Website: home-depot
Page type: customer-info-address
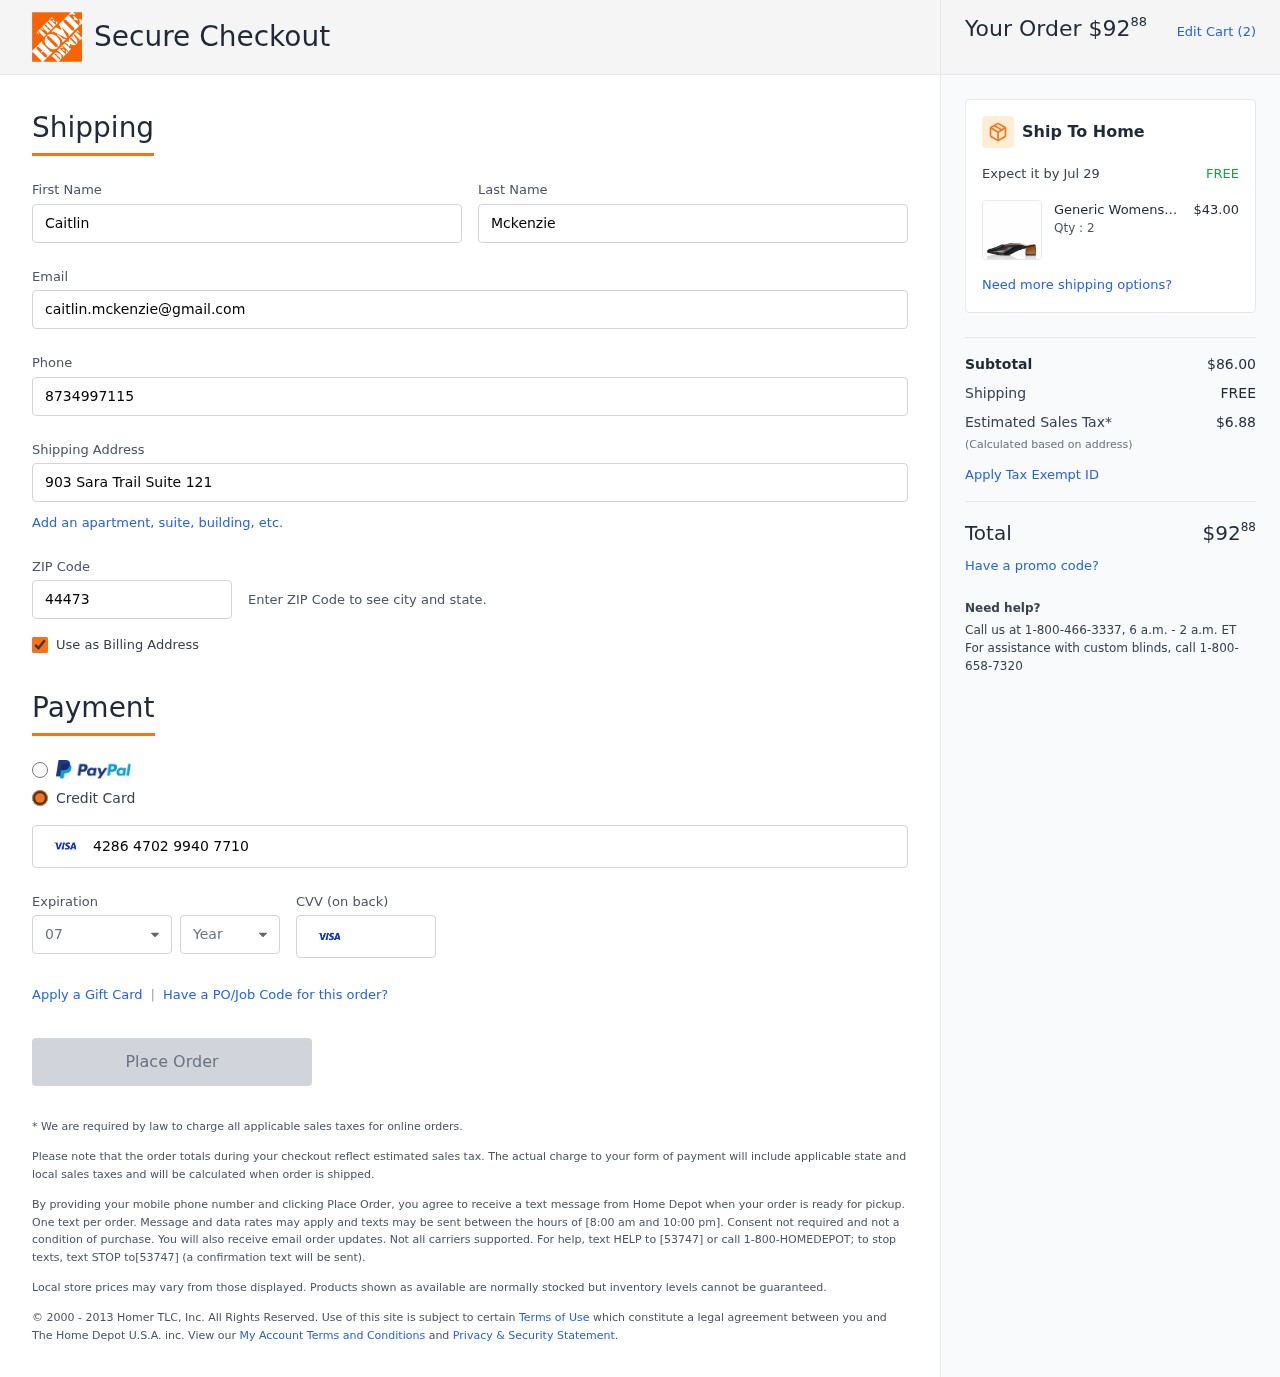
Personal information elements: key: PII_CARD_CVV
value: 165
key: PII_CARD_EXPIRY_MONTH
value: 07
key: PII_CARD_EXPIRY_YEAR
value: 28
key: PII_CARD_NUMBER
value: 4286 4702 9940 7710
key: PII_EMAIL
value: caitlin.mckenzie@gmail.com
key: PII_FIRSTNAME
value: Caitlin
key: PII_LASTNAME
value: Mckenzie
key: PII_PHONE
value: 8734997115
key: PII_POSTCODE
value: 44473
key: PII_STREET
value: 903 Sara Trail Suite 121
Product elements: key: PRODUCT1_BRAND
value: Generic
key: PRODUCT1_NAME
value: Womens^Women's Mule Closed Toe Heels, Black, 8
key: PRODUCT1_NAME
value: Womens^Women's Mule ...
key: PRODUCT1_PRICE
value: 43
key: PRODUCT1_QUANTITY
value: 2
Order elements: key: ORDER_TOTAL
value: $9288
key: ORDER_NUM_ITEMS
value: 2
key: ORDER_DELIVERY_DATE
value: Jul 29
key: ORDER_SUBTOTAL
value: $86.00
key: ORDER_SHIPPING_COST
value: FREE
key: ORDER_TAX
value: $6.88